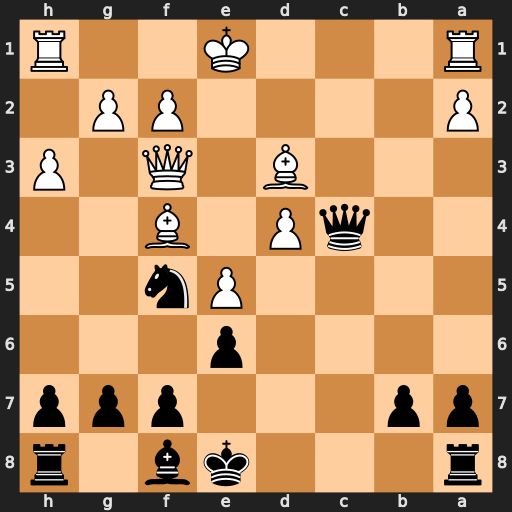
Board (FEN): r3kb1r/pp3ppp/4p3/4Pn2/2qP1B2/3B1Q1P/P4PP1/R3K2R
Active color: b
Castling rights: KQkq
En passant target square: -
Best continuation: Qc3+ Bd2 Qxa1+